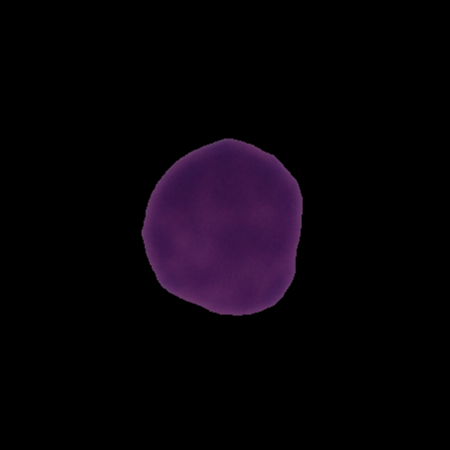
Label: healthy